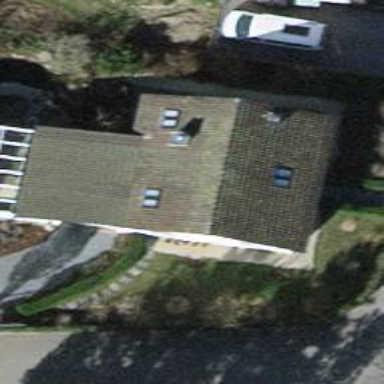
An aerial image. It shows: Detached building.